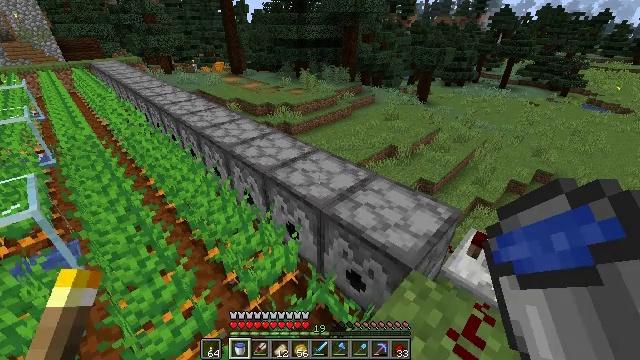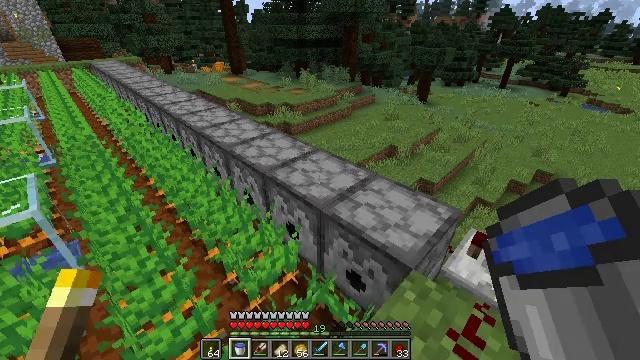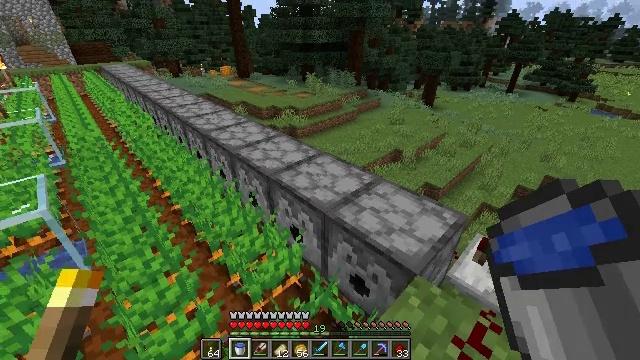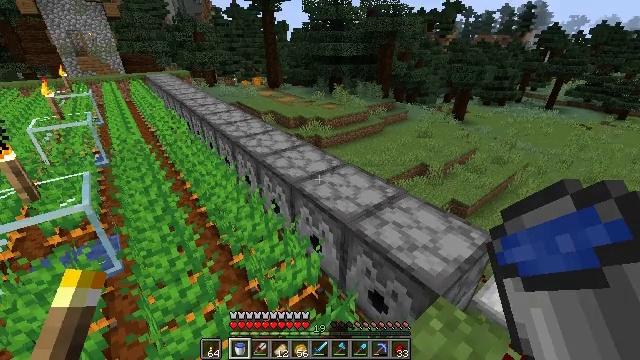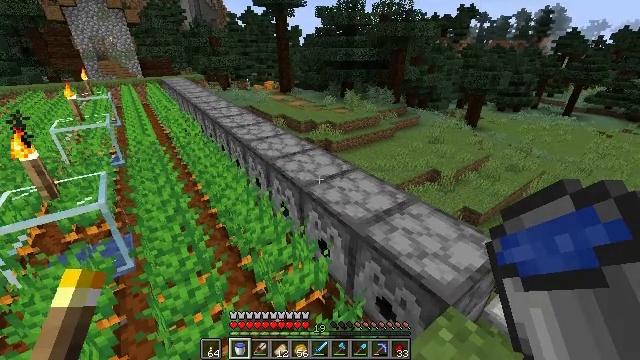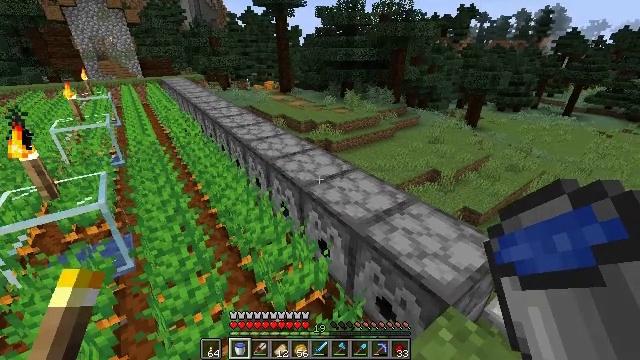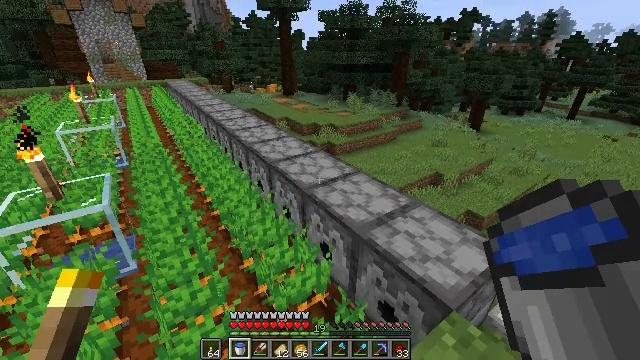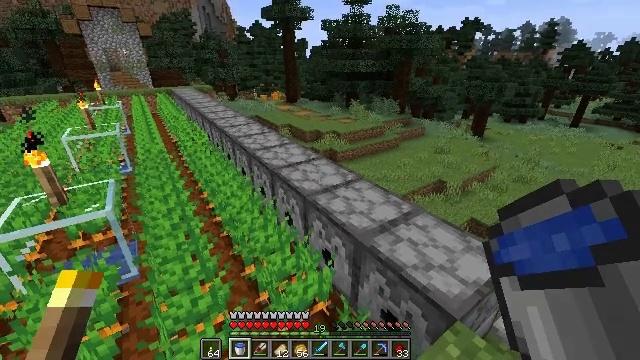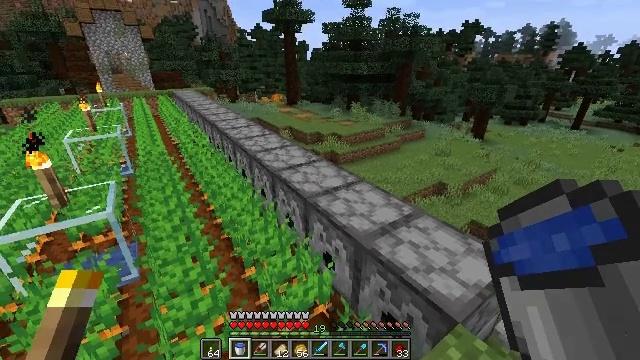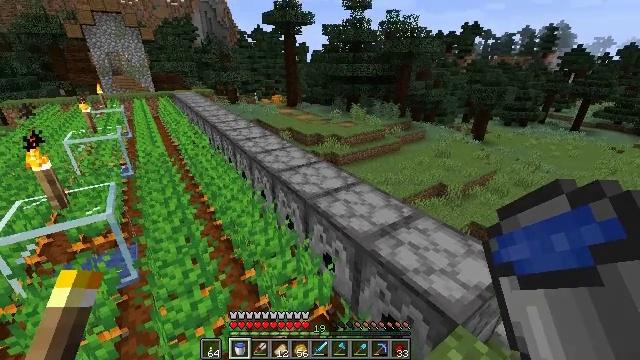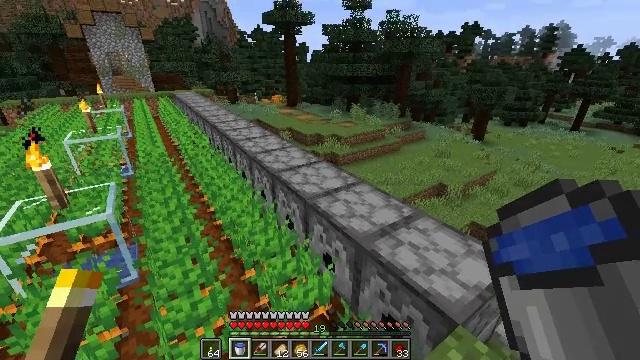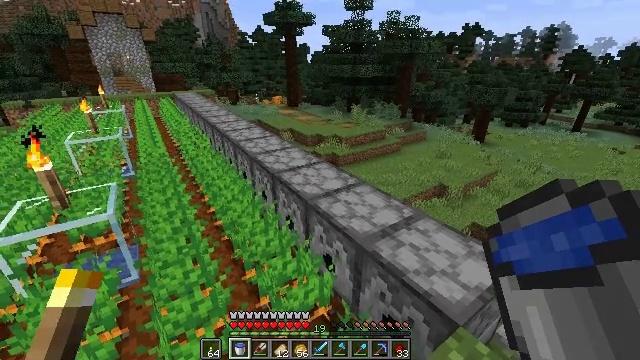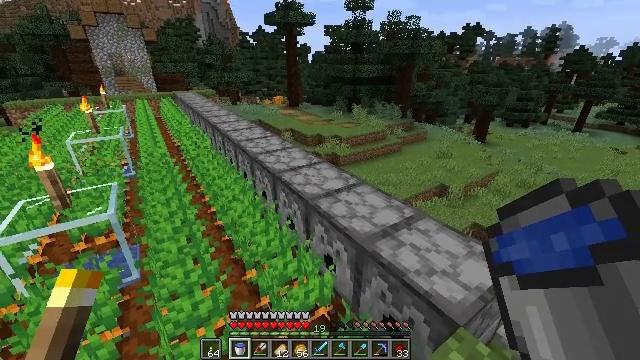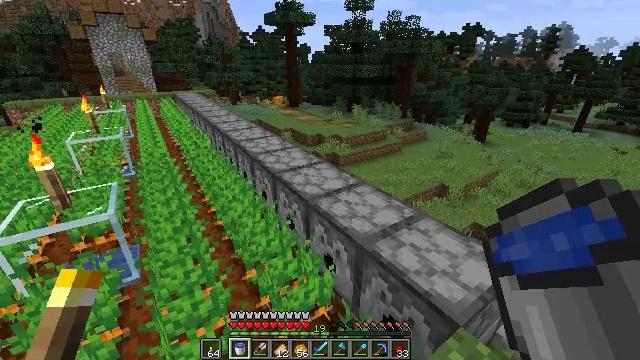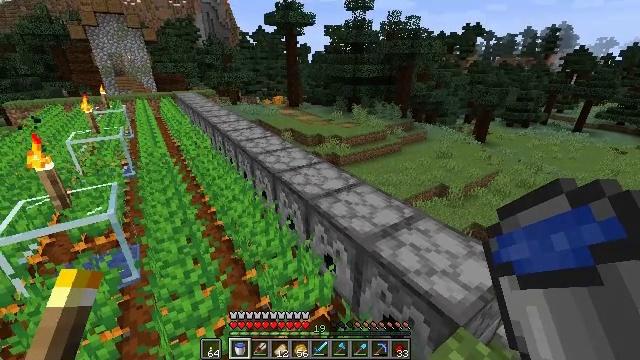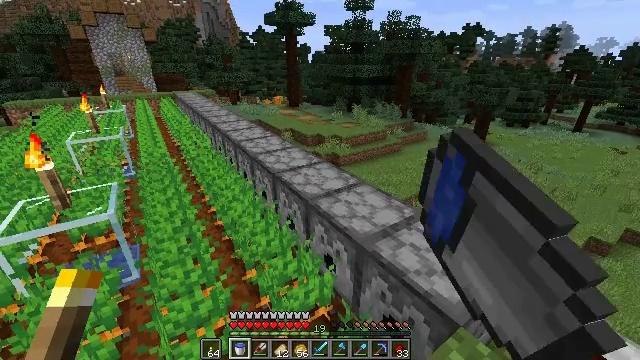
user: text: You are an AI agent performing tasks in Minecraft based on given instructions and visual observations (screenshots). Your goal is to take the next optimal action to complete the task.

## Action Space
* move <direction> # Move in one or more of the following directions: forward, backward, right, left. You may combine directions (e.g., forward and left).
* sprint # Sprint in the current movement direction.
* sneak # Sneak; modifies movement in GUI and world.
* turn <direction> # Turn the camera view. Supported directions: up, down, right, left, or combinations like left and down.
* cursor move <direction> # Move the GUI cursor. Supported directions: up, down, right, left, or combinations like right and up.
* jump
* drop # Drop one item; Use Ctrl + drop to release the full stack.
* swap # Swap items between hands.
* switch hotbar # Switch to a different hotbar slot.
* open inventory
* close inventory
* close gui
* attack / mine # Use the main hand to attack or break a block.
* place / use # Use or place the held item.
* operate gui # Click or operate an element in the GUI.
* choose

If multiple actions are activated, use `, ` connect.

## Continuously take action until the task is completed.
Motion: motion action
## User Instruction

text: Mine the repeater.
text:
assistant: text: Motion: no_op
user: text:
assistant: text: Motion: turn left
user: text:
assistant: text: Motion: turn left and up
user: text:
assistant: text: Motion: turn left
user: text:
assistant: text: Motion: no_op
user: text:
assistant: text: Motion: no_op
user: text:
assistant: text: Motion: turn up
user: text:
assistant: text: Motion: no_op
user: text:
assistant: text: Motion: no_op
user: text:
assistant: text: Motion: no_op
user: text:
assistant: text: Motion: no_op
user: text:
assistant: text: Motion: no_op
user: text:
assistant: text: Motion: no_op
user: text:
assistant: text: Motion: use / place
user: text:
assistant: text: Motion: use / place
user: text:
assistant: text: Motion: use / place
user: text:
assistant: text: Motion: no_op
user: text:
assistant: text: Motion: no_op
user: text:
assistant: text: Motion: no_op
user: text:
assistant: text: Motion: no_op
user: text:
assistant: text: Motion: no_op
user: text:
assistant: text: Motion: no_op
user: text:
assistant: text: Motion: no_op
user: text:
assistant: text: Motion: no_op
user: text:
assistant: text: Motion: no_op
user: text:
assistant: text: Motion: no_op
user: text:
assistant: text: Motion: no_op
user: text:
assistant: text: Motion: no_op
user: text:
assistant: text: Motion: sneak, cursor move right
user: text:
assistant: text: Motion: sneak, cursor move right